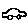
Label: car